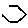
Label: hexagon